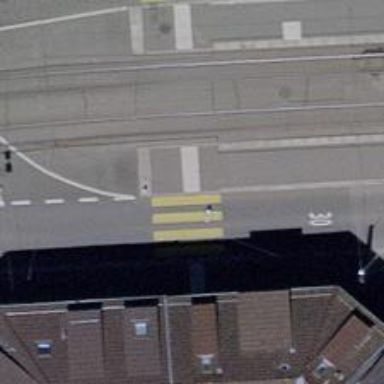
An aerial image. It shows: Kerb serving as barrier.